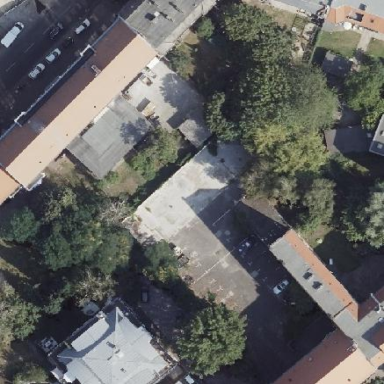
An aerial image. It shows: Group of garages.